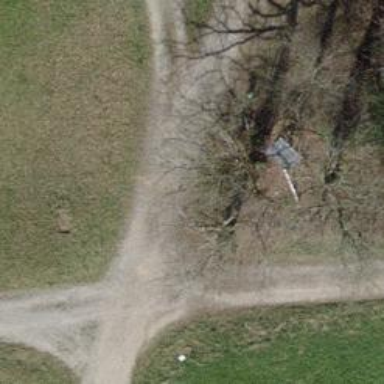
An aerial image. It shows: Hunting stand.